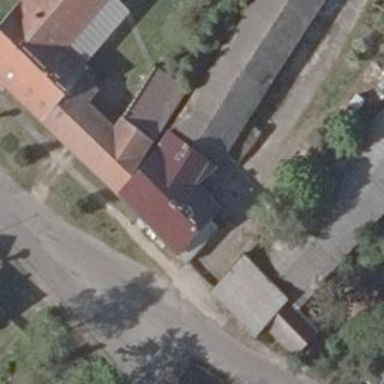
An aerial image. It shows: Residential building.